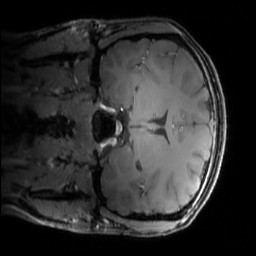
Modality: MP2RAGE
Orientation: coronal
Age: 20
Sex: female
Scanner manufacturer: siemens
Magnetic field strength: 6.98 T
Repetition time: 6 s
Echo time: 0.00283 s